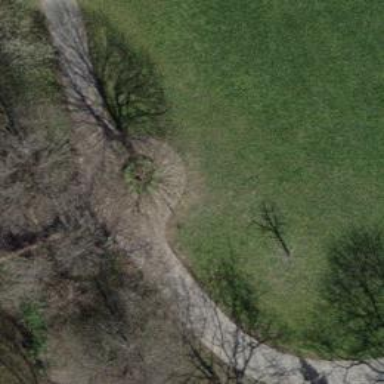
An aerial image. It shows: Bench for seating.